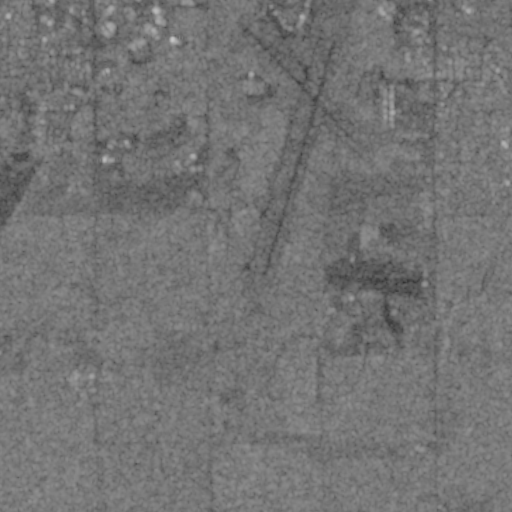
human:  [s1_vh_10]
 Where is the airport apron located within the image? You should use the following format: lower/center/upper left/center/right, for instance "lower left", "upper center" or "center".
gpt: The airport apron is located in the upper center of the image.
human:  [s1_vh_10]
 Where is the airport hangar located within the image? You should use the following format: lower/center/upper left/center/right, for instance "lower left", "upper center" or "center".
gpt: The airport hangar is located in the upper center of the image.
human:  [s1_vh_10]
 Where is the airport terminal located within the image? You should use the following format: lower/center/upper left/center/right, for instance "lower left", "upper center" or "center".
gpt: The airport terminal is located in the upper center of the image.
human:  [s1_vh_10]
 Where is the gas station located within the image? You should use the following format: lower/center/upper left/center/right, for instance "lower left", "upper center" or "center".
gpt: The gas station is located in the upper right of the image.
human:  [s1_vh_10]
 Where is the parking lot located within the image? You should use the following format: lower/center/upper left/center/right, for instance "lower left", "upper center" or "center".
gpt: The parking lot is located in the upper of the image.
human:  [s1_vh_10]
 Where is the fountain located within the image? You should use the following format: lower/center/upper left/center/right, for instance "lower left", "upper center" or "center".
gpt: The fountain is located in the upper left of the image.
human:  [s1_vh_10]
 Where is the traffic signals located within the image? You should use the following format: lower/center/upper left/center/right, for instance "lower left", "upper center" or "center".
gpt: The traffic signals is located in the upper right of the image.
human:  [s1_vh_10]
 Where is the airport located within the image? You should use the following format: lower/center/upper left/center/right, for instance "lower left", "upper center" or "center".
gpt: There is no airport in the image.

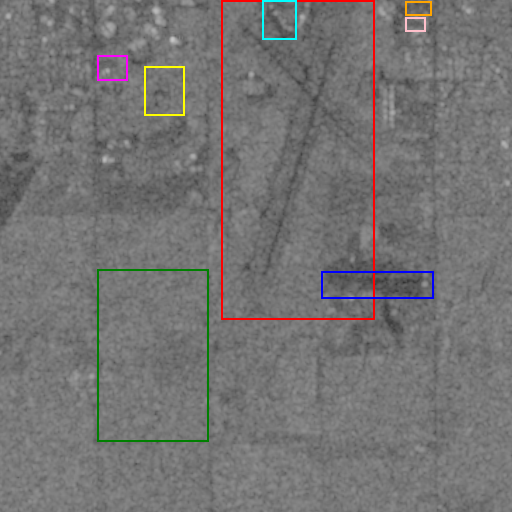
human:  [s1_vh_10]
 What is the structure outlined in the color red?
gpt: The structure outlined in red is an airport.
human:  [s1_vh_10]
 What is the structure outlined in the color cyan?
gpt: The structure outlined in cyan is an airport apron.
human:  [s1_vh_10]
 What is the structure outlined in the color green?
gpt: The structure outlined in green is a crop field.
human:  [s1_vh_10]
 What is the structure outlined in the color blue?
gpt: The structure outlined in blue is a park.
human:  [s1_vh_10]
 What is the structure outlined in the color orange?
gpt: The structure outlined in orange is a parking lot.
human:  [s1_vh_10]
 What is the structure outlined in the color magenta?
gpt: The structure outlined in magenta is a building.
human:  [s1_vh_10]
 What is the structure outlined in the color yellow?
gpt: The structure outlined in yellow is a road.
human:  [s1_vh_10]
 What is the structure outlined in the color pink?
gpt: The structure outlined in pink is a building.
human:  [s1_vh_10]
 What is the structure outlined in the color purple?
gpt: There is no purple outline.